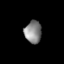
Tissue: lung
Cell type: Others
Senescence score: 0.195
Nuclear area (px): 373
Mean DAPI intensity: 134.383